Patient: sex F, age 58
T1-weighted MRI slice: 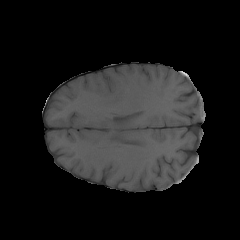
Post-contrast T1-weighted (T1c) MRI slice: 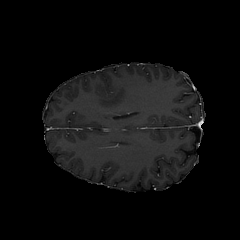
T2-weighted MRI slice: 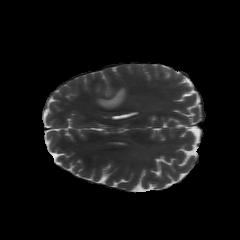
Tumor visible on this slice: yes
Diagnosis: Glioblastoma, IDH-wildtype
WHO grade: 4